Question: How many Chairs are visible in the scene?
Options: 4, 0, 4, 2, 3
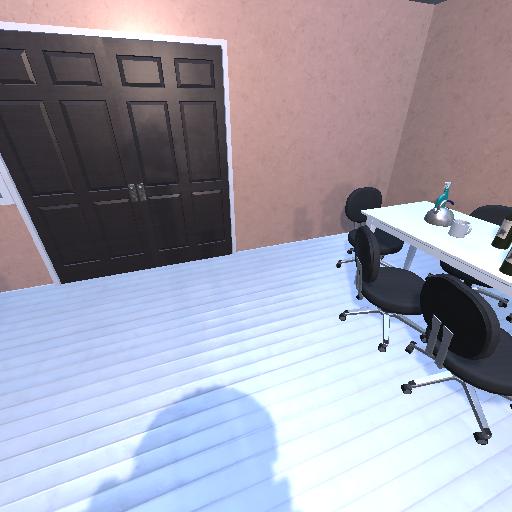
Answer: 4